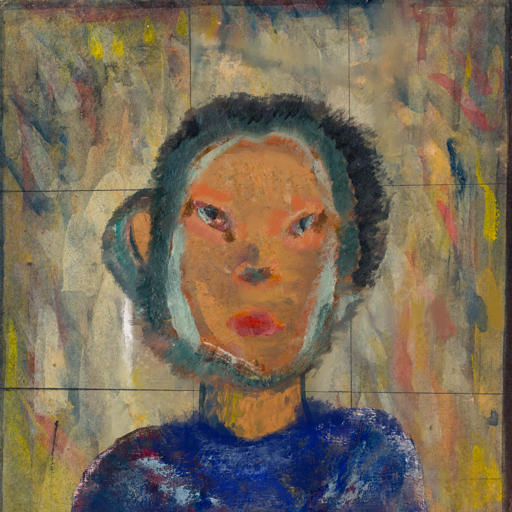
Background: GypsyMother, Head And Neck Front: In_The_Sun, Face Front: Boggyland, Bust: Irani, Hair Front: Boggyland, Head Accessory: Blank, Second Necklace: Blank, Necklace: Blank, Baby: Blank